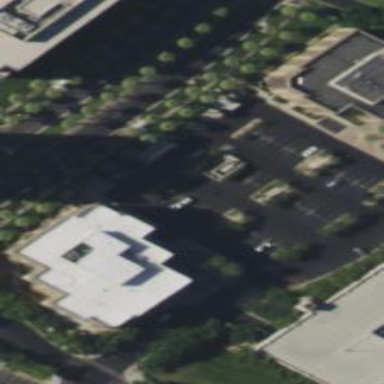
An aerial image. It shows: Public building.